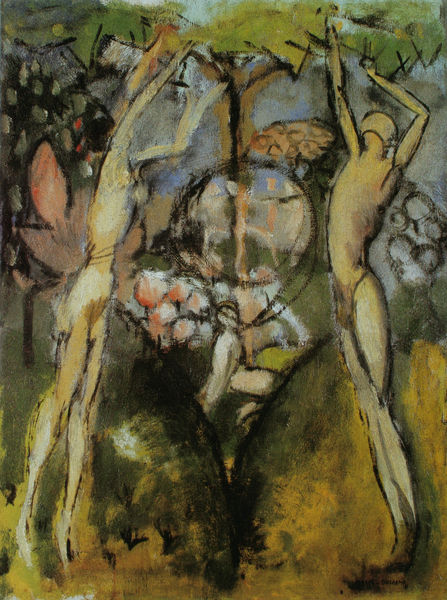
Titel: Jüngling und Mädchen im Frühling
Künstler: Marcel Duchamp
Institution: Privatbesitz
Schlagwörter: baum, blau, himmel, mann, nackt, weiß, bäume, frauen, gelb, grün, menschen, äste, braun, frau, glas, männer, schwarz, obst, tanz, bibel, mensch, baumstamm, hügel, stamm, kind, wald, kreis, rund, garten, trauben, apfel, äpfel, junge, adam, eva, paradies, schlange, verführung, sündenfall, eden, graün, sünde, garten eden, reis, entstehung, baum der verhängnis